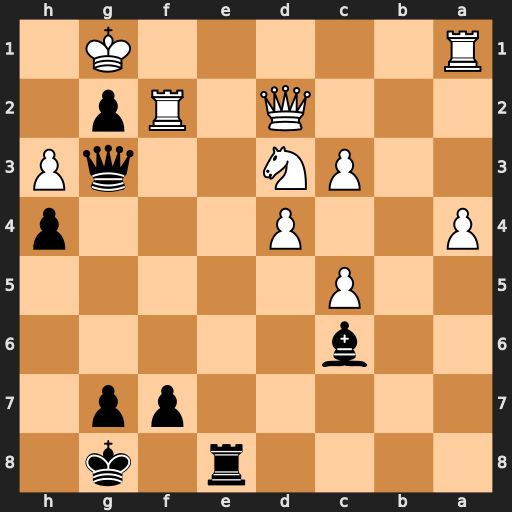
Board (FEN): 4r1k1/5pp1/2b5/2P5/P2P3p/2PN2qP/3Q1Rp1/R5K1
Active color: b
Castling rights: -
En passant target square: -
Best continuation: Qxh3 Rxg2 Bxg2 Qxg2 Qxd3